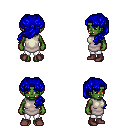
a pixel art fantasy rpg character, female body template, orc, green skin, white tunic, white pants, blue princess hairstyle, maroon shoes, four views (front, back, left, right), 2x2 character sprite sheet, small pixel art, hard edges, no anti-aliasing